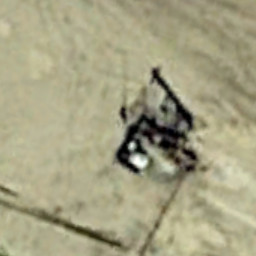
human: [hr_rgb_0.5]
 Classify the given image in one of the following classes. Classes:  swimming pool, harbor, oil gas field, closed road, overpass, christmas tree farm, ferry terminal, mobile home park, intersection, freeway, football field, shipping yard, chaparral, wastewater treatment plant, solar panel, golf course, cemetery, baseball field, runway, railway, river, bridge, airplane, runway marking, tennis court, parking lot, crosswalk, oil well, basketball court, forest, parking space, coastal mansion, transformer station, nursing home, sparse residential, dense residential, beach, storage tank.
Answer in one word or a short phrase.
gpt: oil well